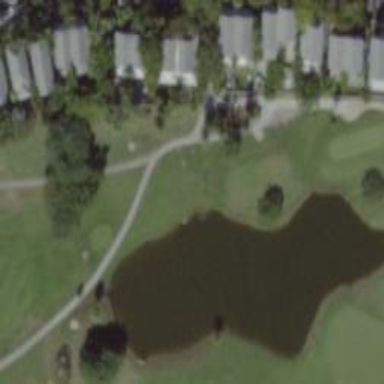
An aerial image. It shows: Golf cartpath that is also road path.